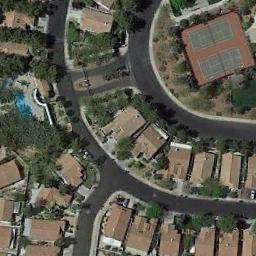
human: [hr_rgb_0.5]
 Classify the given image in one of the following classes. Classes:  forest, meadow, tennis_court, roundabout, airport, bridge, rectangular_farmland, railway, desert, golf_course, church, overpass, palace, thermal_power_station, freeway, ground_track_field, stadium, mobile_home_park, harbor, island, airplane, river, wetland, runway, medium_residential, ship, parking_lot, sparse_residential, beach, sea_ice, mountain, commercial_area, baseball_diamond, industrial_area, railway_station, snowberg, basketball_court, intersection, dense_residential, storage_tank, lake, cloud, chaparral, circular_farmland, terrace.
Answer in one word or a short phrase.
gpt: tennis_court